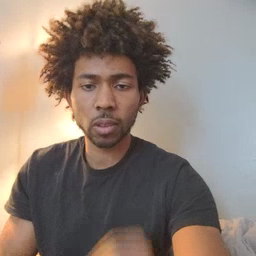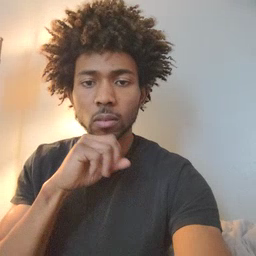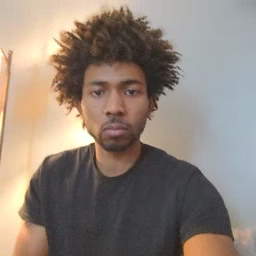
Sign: frog